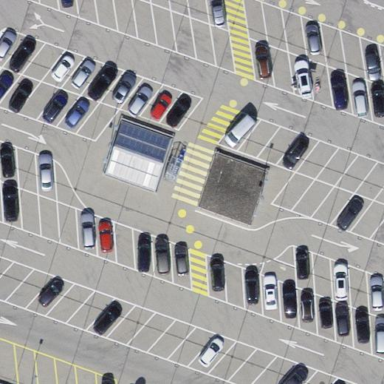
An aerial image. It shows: Rooftop parking area.